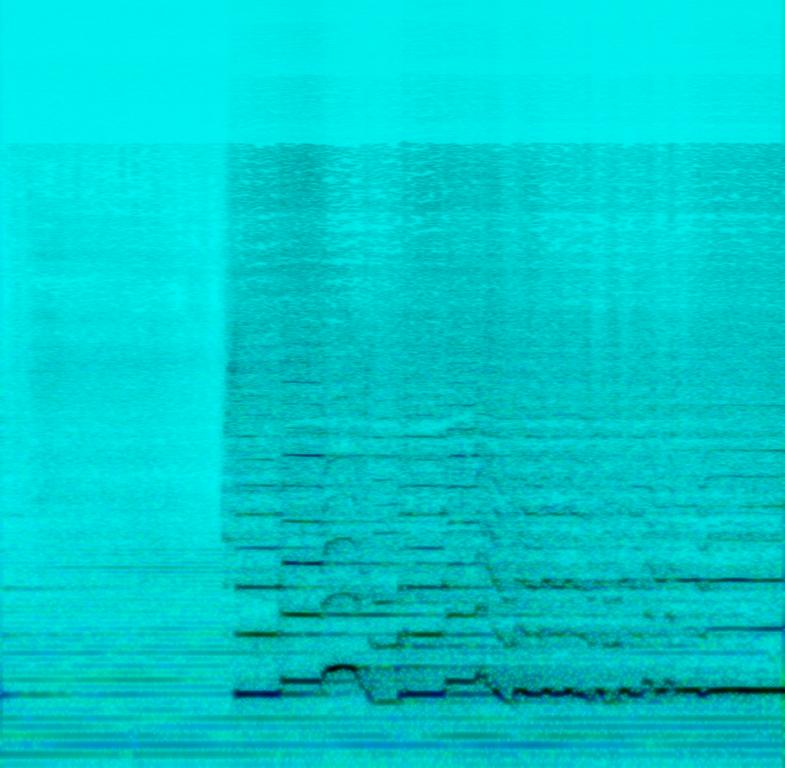
The low quality recording features a breathy reverberant flute melody played over a low sustained piano bass note in the background. It sounds mystical, calming and relaxing.